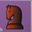
Piece: bN